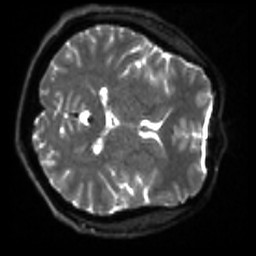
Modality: sbref
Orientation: axial
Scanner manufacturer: siemens
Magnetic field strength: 3 T
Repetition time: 4 s
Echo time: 0.0594 s